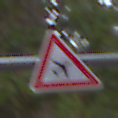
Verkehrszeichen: FlugbetriebLinks
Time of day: MorningAfternoon
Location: Outdoor (Urban)
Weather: Overcast
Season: NotSpecified
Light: Natural